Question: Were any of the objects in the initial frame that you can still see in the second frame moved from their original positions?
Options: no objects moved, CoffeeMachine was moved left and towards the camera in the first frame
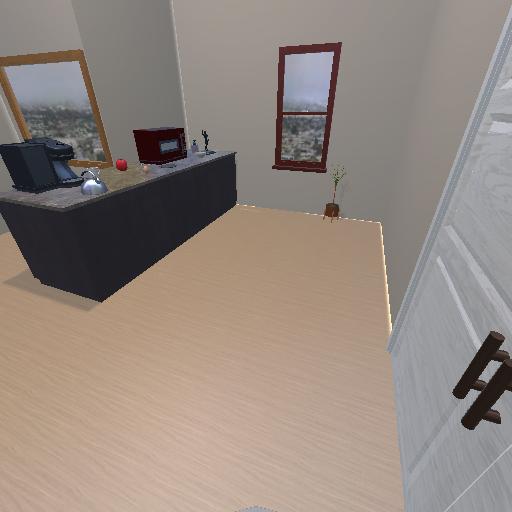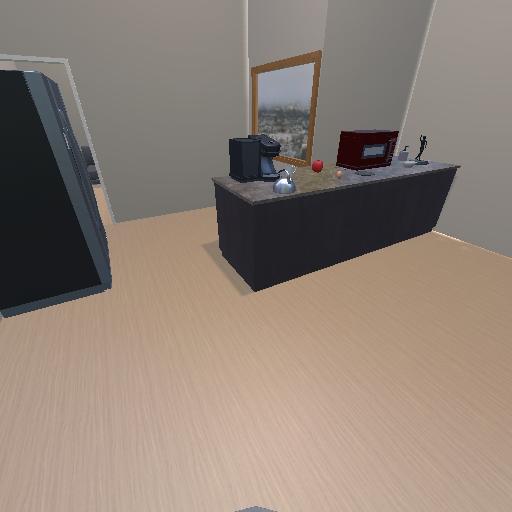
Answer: no objects moved